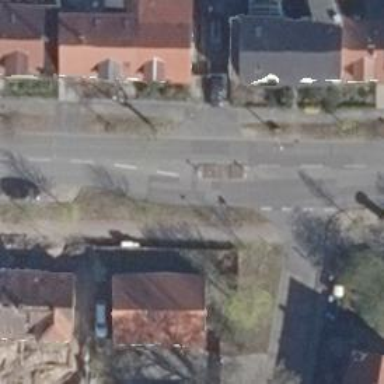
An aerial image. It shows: Residential road with asphalt surface.